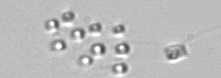
Label: Parvicorbicula_socialis